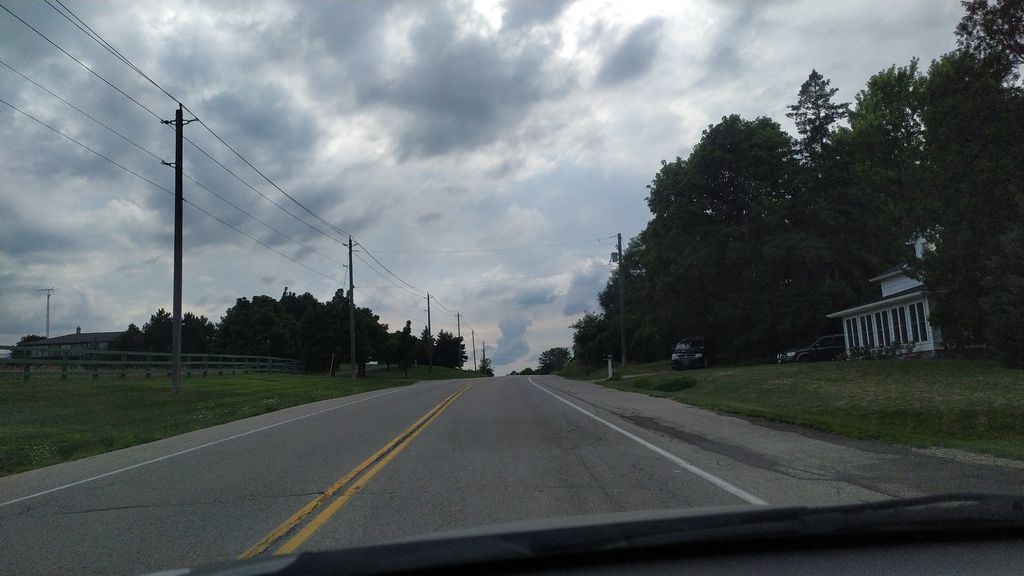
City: kitchener-waterloo